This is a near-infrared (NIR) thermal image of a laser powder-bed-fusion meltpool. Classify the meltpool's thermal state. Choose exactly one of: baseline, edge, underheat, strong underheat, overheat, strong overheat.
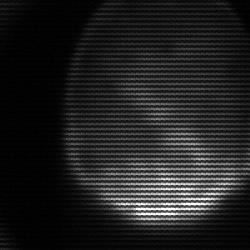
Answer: edge